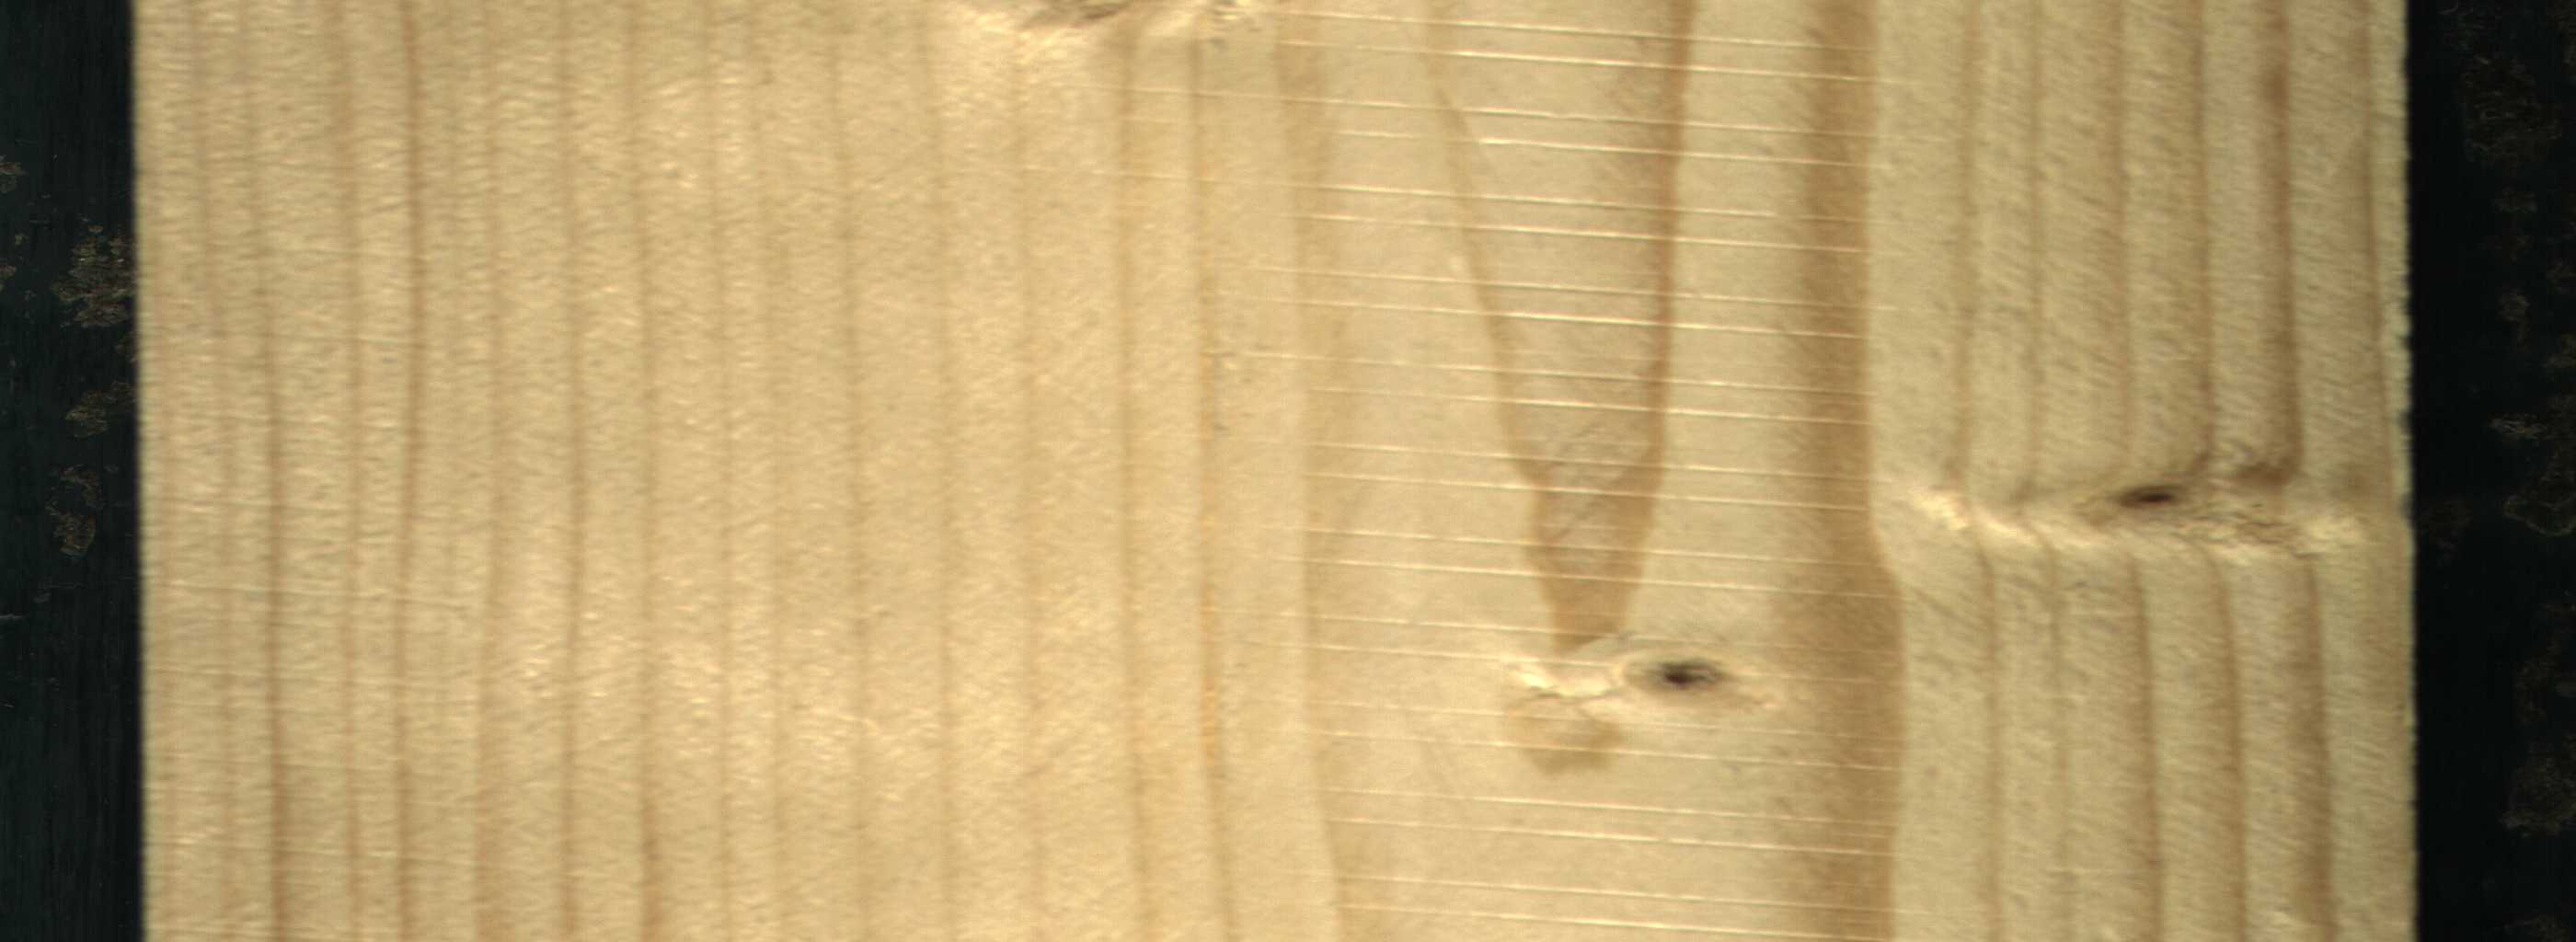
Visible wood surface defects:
Live_Knot
Live_Knot